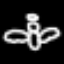
Label: angel